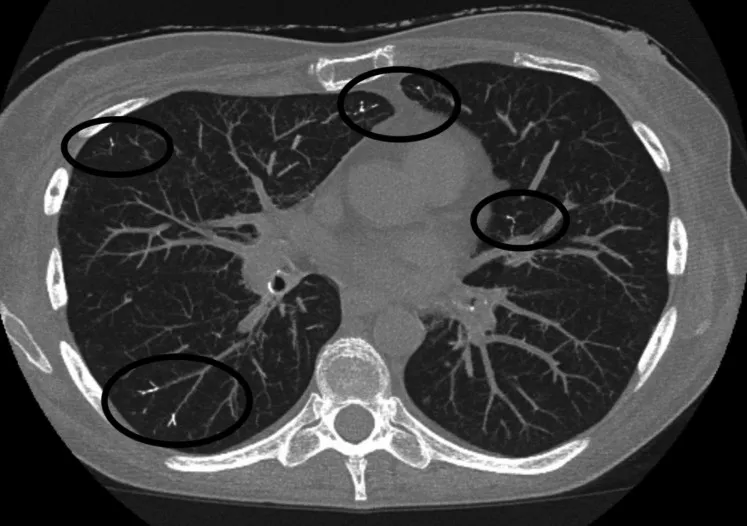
CT showing embolization of the lungs as indicated by the circles.
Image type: radiology (ct)